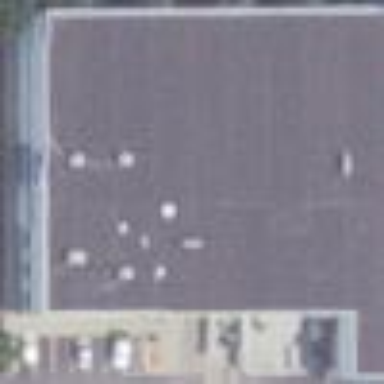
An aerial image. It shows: Electrical shop located within warehouse.